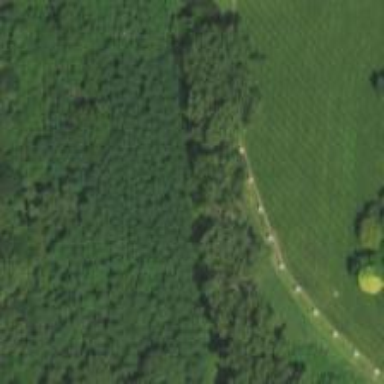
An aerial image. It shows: Bridleway.